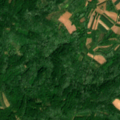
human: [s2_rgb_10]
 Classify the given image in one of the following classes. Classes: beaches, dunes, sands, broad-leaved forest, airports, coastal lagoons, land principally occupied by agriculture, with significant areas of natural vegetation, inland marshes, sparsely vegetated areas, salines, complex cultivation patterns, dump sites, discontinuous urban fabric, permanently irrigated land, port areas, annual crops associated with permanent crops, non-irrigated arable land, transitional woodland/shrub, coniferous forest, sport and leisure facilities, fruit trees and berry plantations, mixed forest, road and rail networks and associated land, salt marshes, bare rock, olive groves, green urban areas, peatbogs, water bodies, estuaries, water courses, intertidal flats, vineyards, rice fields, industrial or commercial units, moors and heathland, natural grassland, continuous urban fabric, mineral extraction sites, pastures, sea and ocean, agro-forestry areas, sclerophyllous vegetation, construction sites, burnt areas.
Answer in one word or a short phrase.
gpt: discontinuous urban fabric, land principally occupied by agriculture, with significant areas of natural vegetation, broad-leaved forest, transitional woodland/shrub